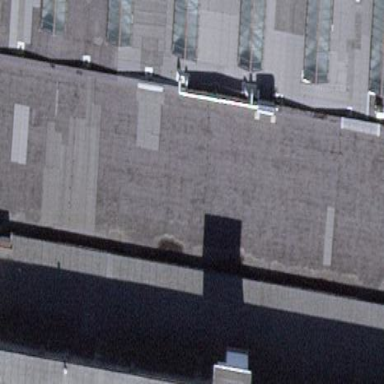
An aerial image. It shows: View of roof of building.